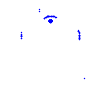
Particle: pion